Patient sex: F
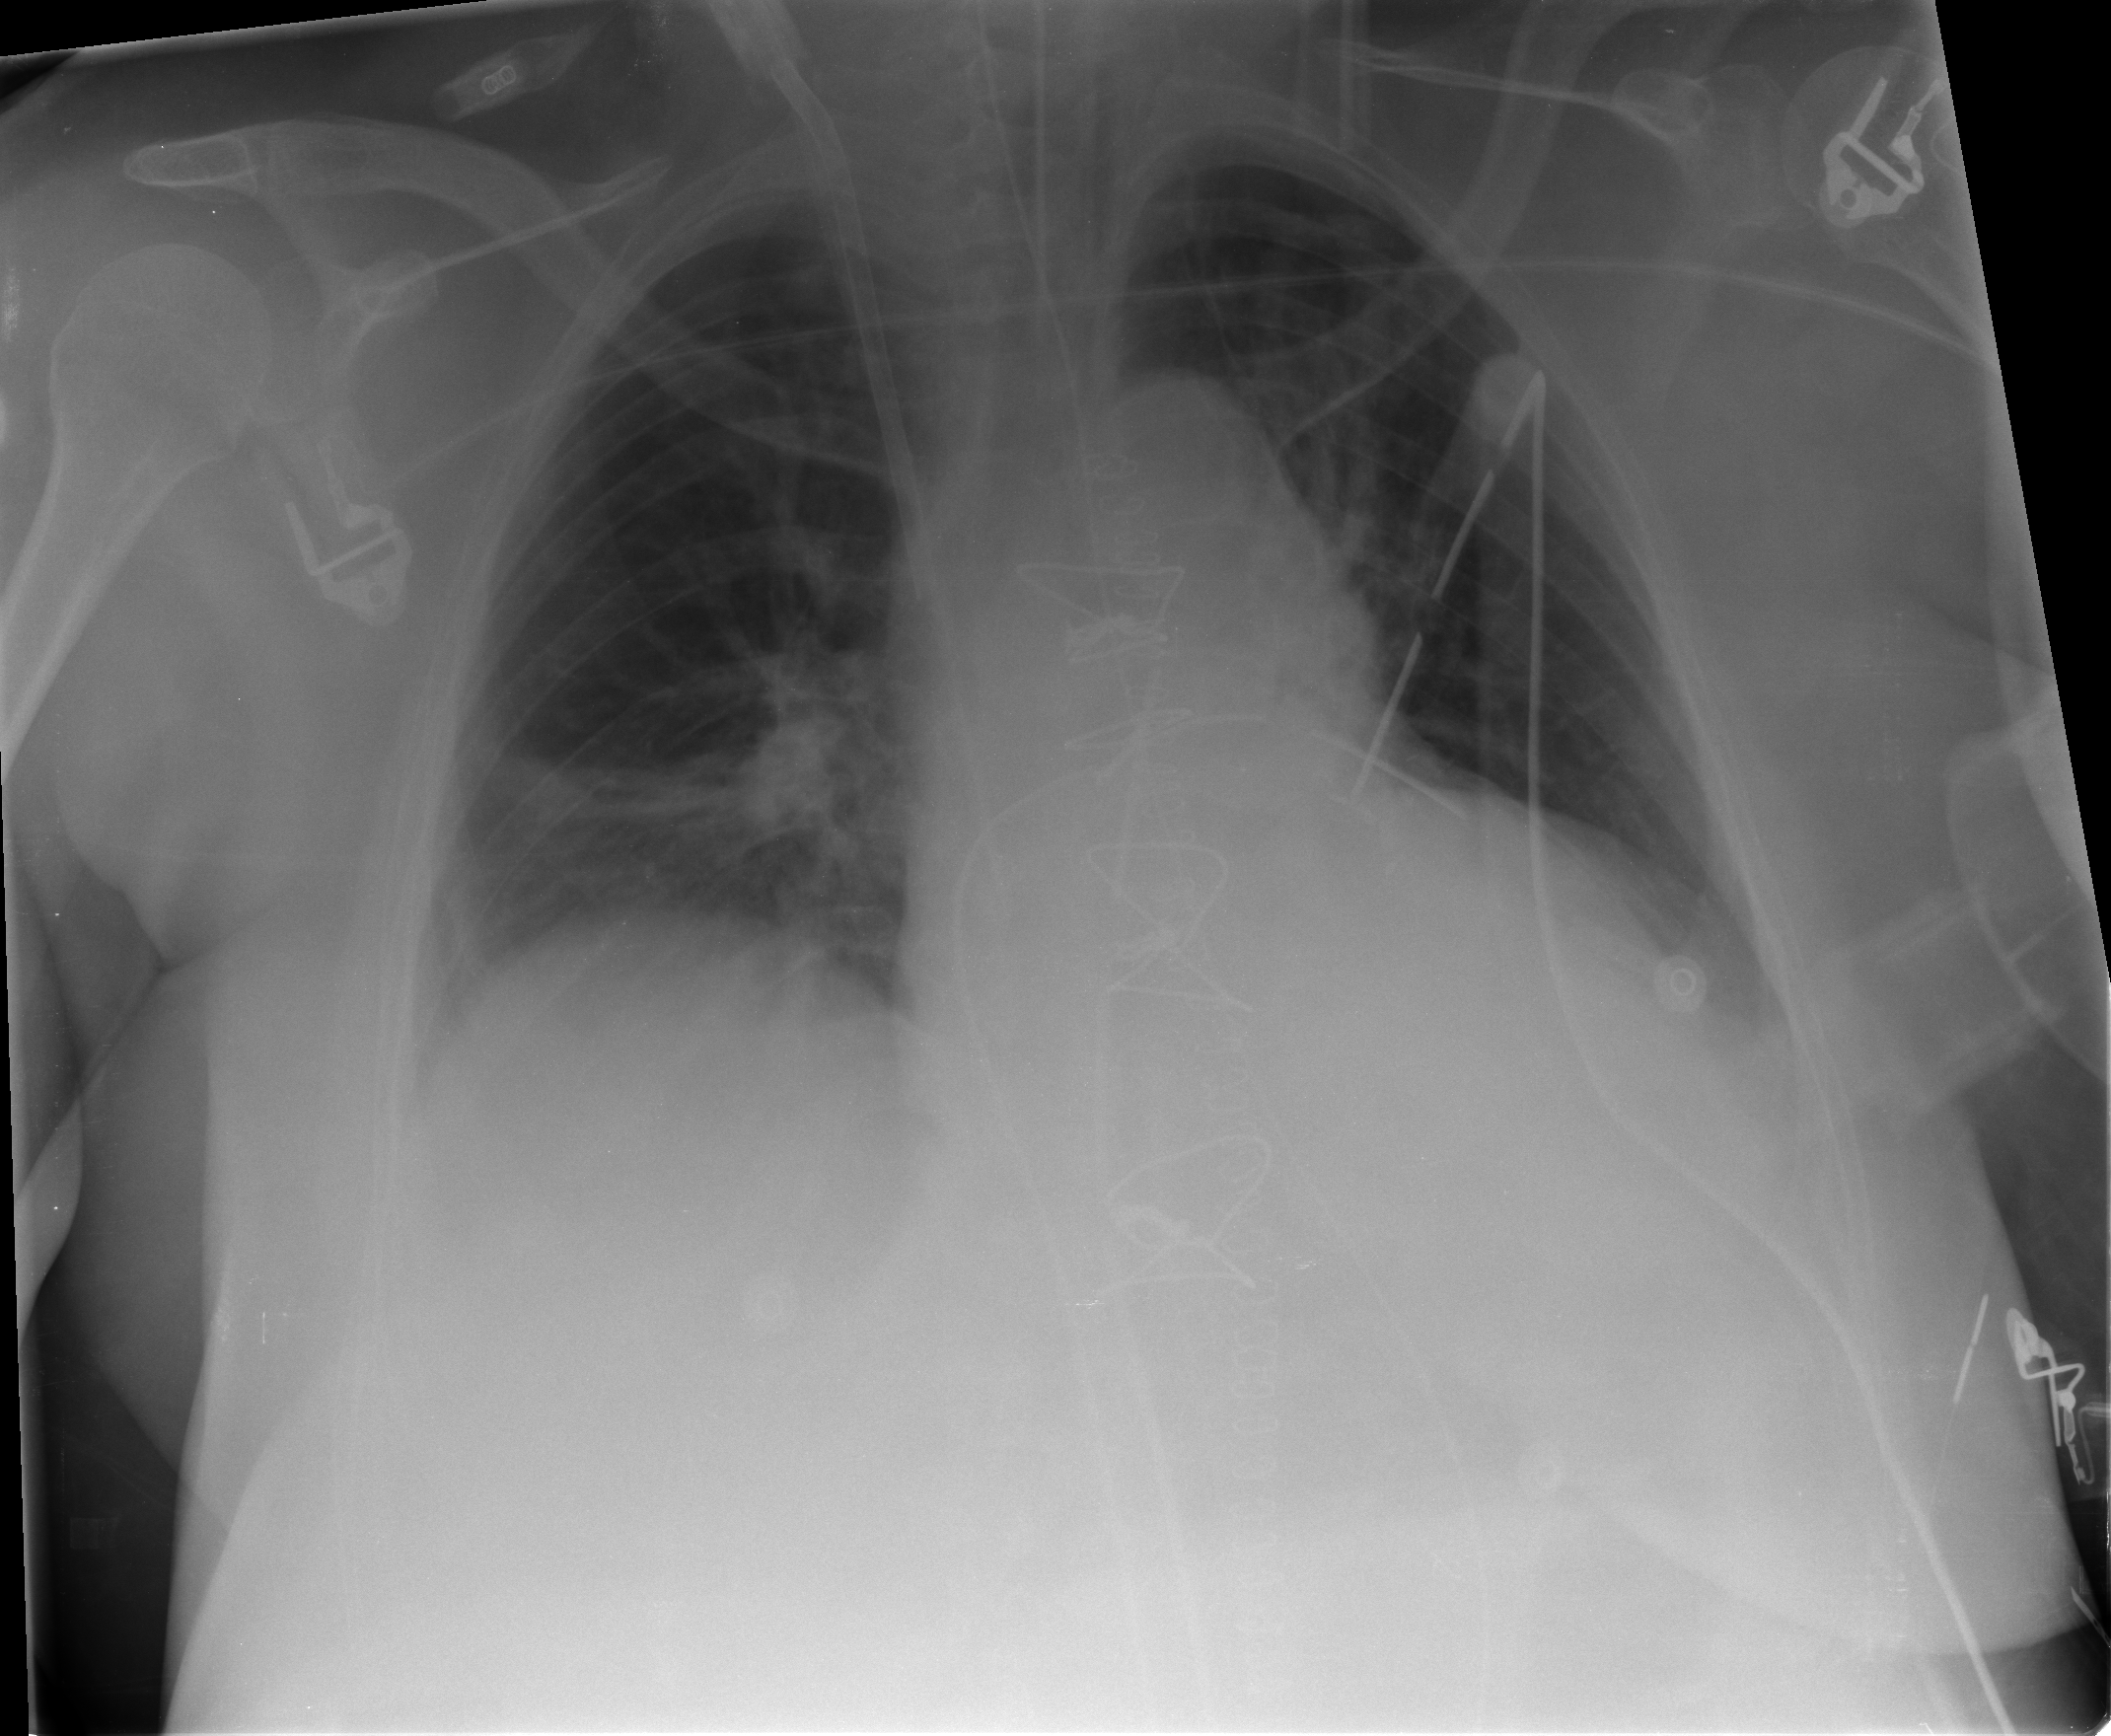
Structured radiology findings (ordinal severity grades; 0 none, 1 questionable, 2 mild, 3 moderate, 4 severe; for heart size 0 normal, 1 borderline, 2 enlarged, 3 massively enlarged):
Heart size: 2
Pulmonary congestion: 0
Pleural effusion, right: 1
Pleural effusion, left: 1
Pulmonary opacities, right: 0
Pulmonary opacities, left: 0
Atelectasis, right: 2
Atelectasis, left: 2